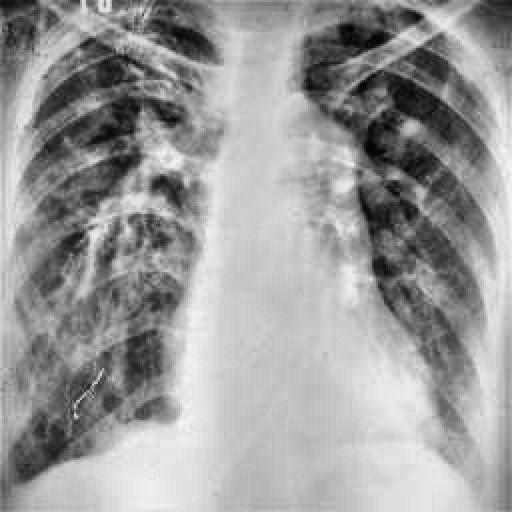
Finding: TUBERCULOSIS